Question: this question was asked milions of times, but I'm FIGHTING with this problem since three days, and I'm totaly confused.
<URL> All I can get is empty session.
The most simple example of my code:
'''
<?php
session_start();
$_SESSION['test'] = 'TEST';
?>
<form action="index.php" method="POST" enctype="multipart/form-data">
<input type="hidden" name="<?php echo ini_get("session.upload_progress.name"); ?>" value="123" />
<input type="file" name="file1" />
<input type="file" name="file2" />
<input type="submit" />
</form>
<?php
print_r($_SESSION);
?>
'''
'''
Array ( [test] => TEST ) // nothing more...
'''
'''
session.upload_progress.cleanup => Off => Off
session.upload_progress.enabled => On => On
session.upload_progress.freq => 1% => 1%
session.upload_progress.min_freq => 1 => 1
session.upload_progress.name => PHP_SESSION_UPLOAD_PROGRESS => PHP_SESSION_UPLOAD_PROGRESS
session.upload_progress.prefix => upload_progress_ => upload_progress_
'''
'''
post_max_size => 2G => 2G
realpath_cache_size => 16K => 16K
upload_max_filesize => 2G => 2G
Command buffer size => 4096
Read buffer size => 32768
'''
---
- - -
---
<URL> - as far as I'm concerned each of these are OK in my configuration.
<URL> - tried all the scripts, and all the versions. SESSION superglobal is empty for each one.
<URL> - As I commented this answer... Is not an answer.
Please, help! I'm starting to loose my mind. Best regards.
---
UPDATE phpinfo() result screenshot:

It is worth notice that files are being uploaded to tmp directory, without any troubles.
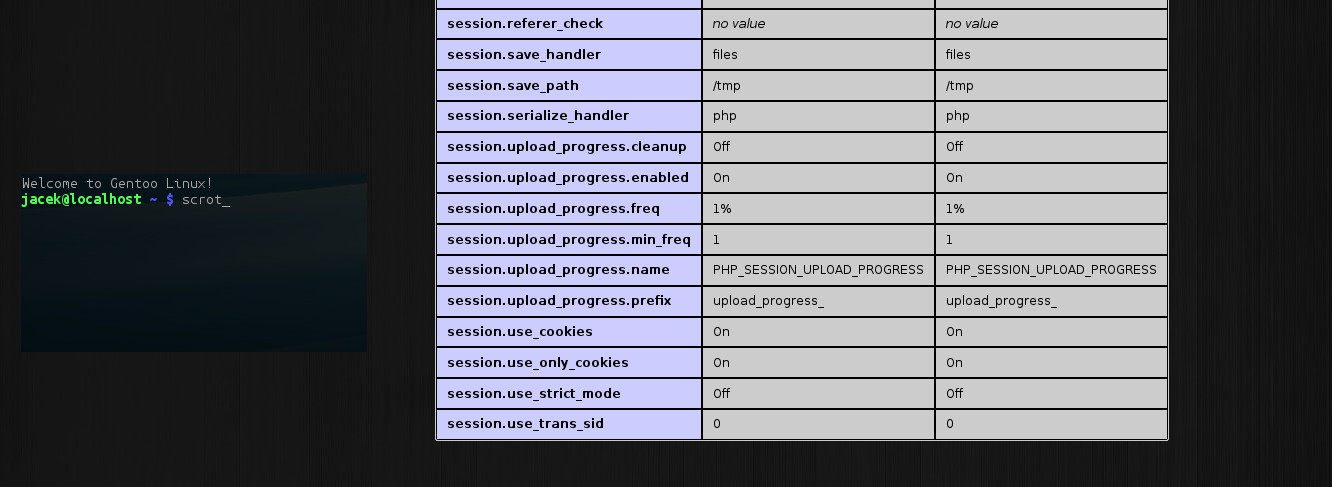
Answer: I had exactly the same issue.
Solution was to simply replace the handler from FastCGI to PHP-FPM.
Also works on Mod PHP but it doesn't work on FastCGI even with the new PHP.